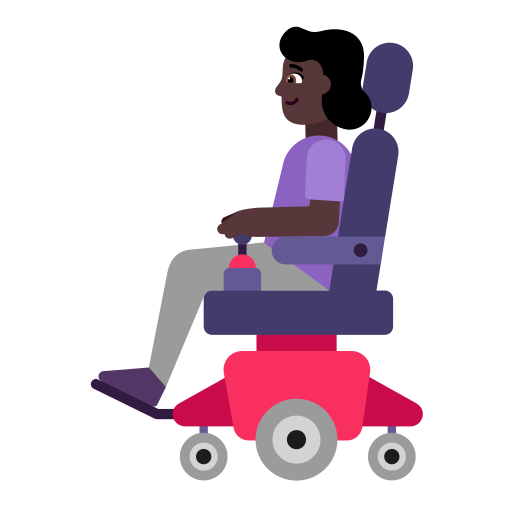
woman in motorized wheelchair flat dark